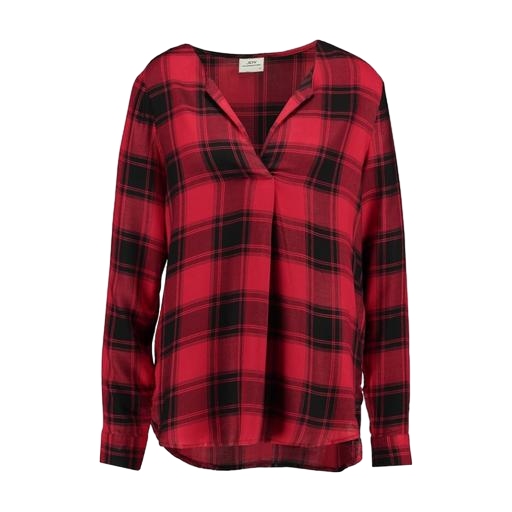
red seraphina plaid-print blouse, long-sleeved red and black plaid shirt, red tartan print shirt, white background